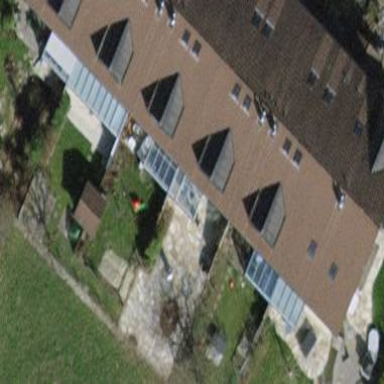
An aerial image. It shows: Terrace building.